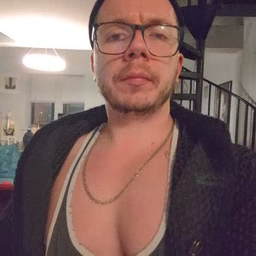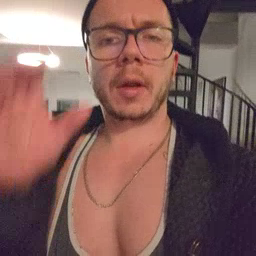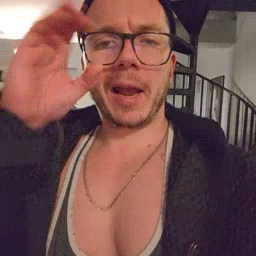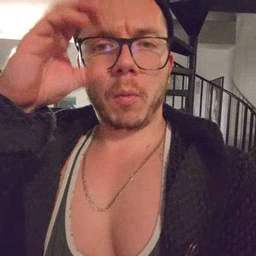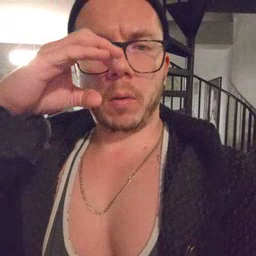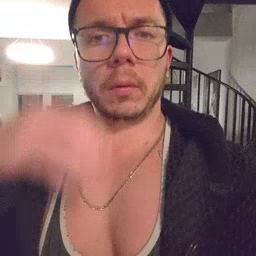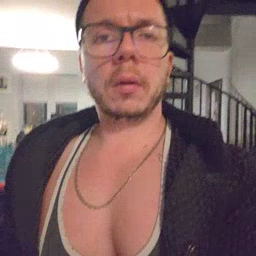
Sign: owl